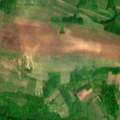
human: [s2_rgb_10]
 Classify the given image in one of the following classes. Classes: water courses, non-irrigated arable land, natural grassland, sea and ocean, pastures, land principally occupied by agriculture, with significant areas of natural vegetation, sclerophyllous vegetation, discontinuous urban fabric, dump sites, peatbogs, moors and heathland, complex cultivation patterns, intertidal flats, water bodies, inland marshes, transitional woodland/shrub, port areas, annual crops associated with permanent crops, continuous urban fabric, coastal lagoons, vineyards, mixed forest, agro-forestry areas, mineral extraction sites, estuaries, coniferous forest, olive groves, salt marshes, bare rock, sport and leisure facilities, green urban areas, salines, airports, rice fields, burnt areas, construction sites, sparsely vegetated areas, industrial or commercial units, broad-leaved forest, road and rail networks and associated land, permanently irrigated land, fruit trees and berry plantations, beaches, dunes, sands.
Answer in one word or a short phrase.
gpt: non-irrigated arable land, land principally occupied by agriculture, with significant areas of natural vegetation, broad-leaved forest